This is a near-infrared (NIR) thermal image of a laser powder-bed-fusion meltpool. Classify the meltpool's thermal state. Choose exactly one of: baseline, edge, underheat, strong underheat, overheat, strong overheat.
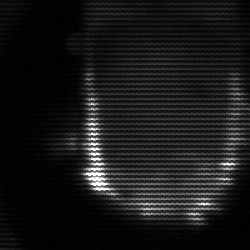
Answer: baseline